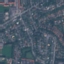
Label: Residential